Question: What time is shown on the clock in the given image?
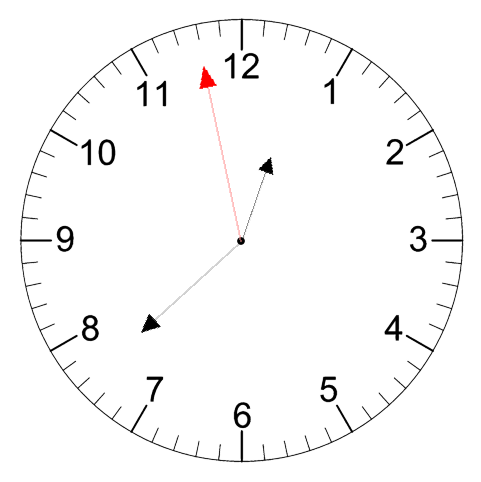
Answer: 12:37:58